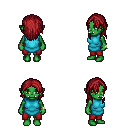
a pixel art fantasy rpg character, female body template, orc, green skin, teal tunic, red pants, brunette long hairstyle, bracelets, four views (front, back, left, right), 2x2 character sprite sheet, small pixel art, hard edges, no anti-aliasing